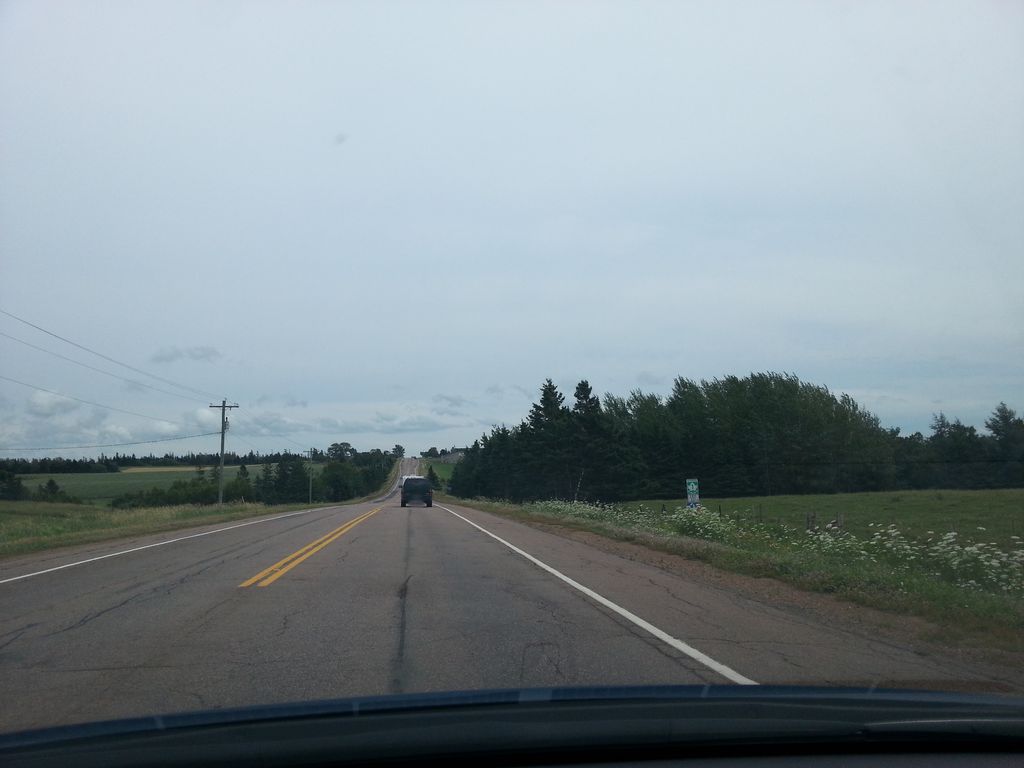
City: charlottetown